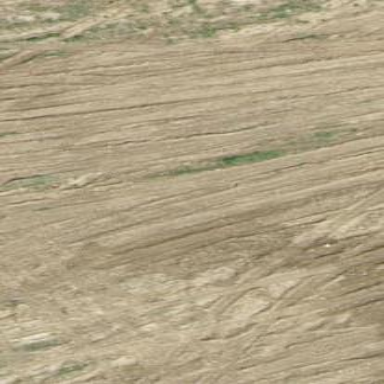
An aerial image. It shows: Natural scree.